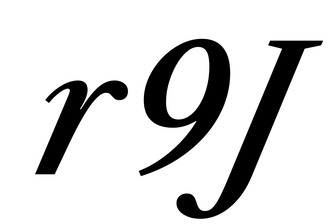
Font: LibreCaslonText-Italic_Medium_Italic